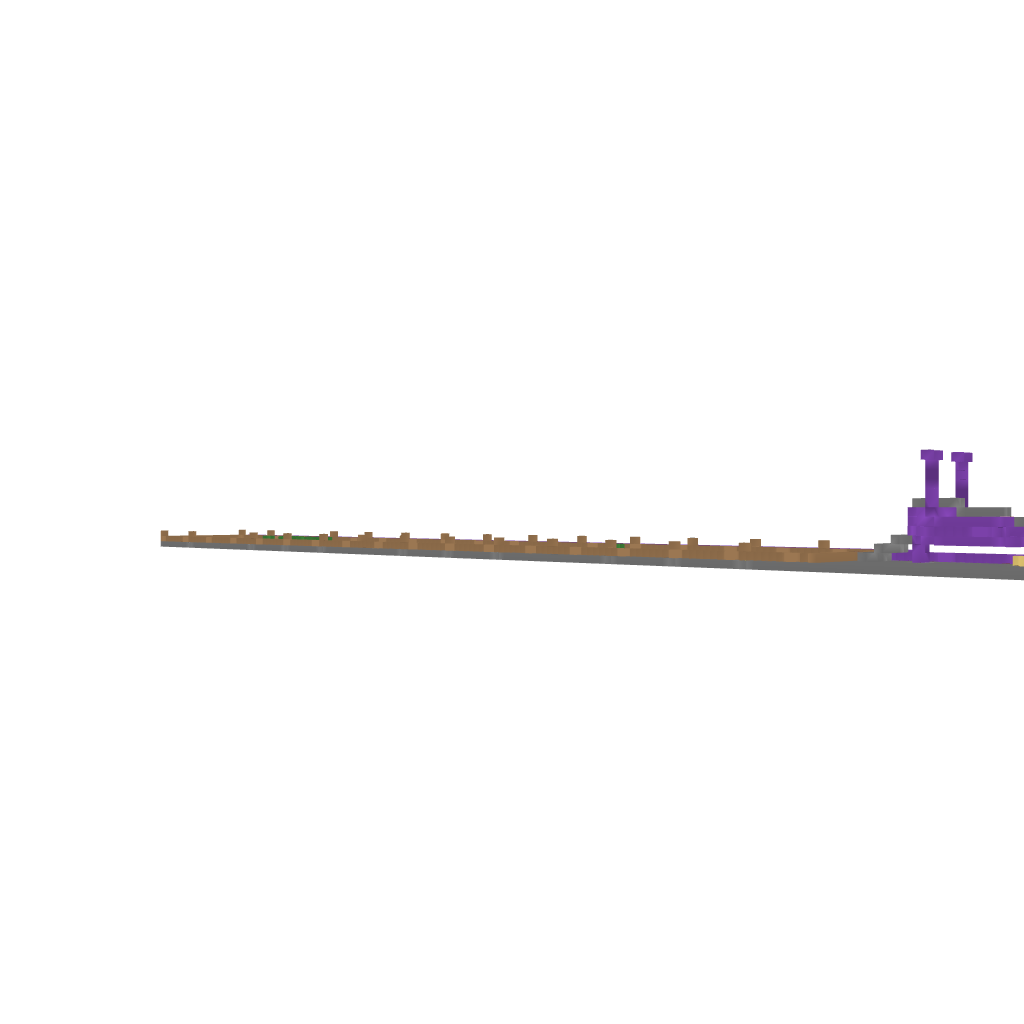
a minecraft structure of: Double barrel Cannon bad low quality